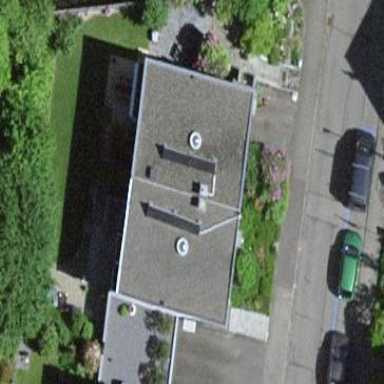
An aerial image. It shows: Building.